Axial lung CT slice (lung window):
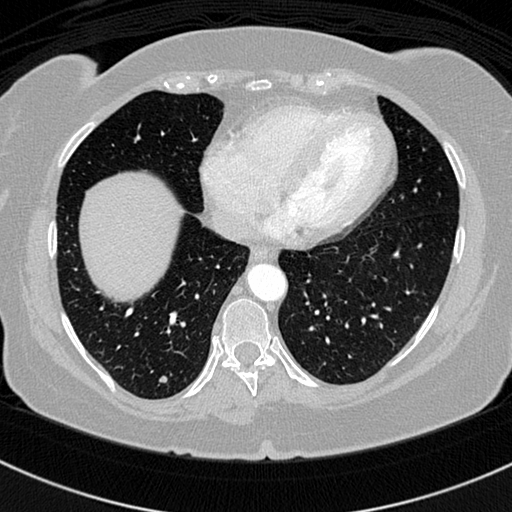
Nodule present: yes
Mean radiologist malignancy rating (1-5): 3